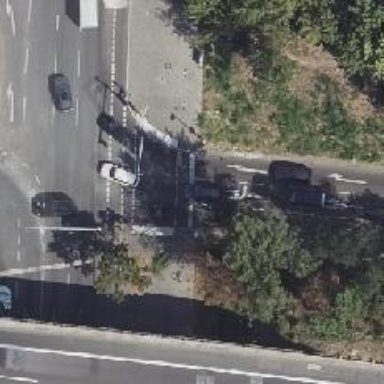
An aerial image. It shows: Road with traffic signals.